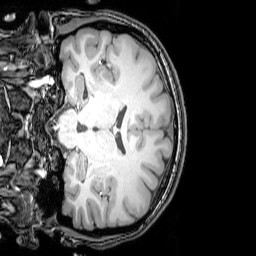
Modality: T1w
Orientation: coronal
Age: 23
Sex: female
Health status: healthy
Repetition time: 0.081 s
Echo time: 0.037 s